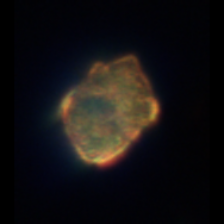
Taxon: Ciliates
Group: Other